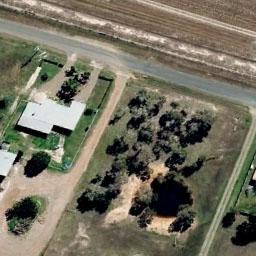
Label: residential